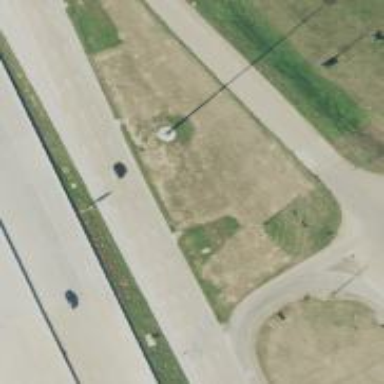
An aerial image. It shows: Secondary road with frontage road alongside.